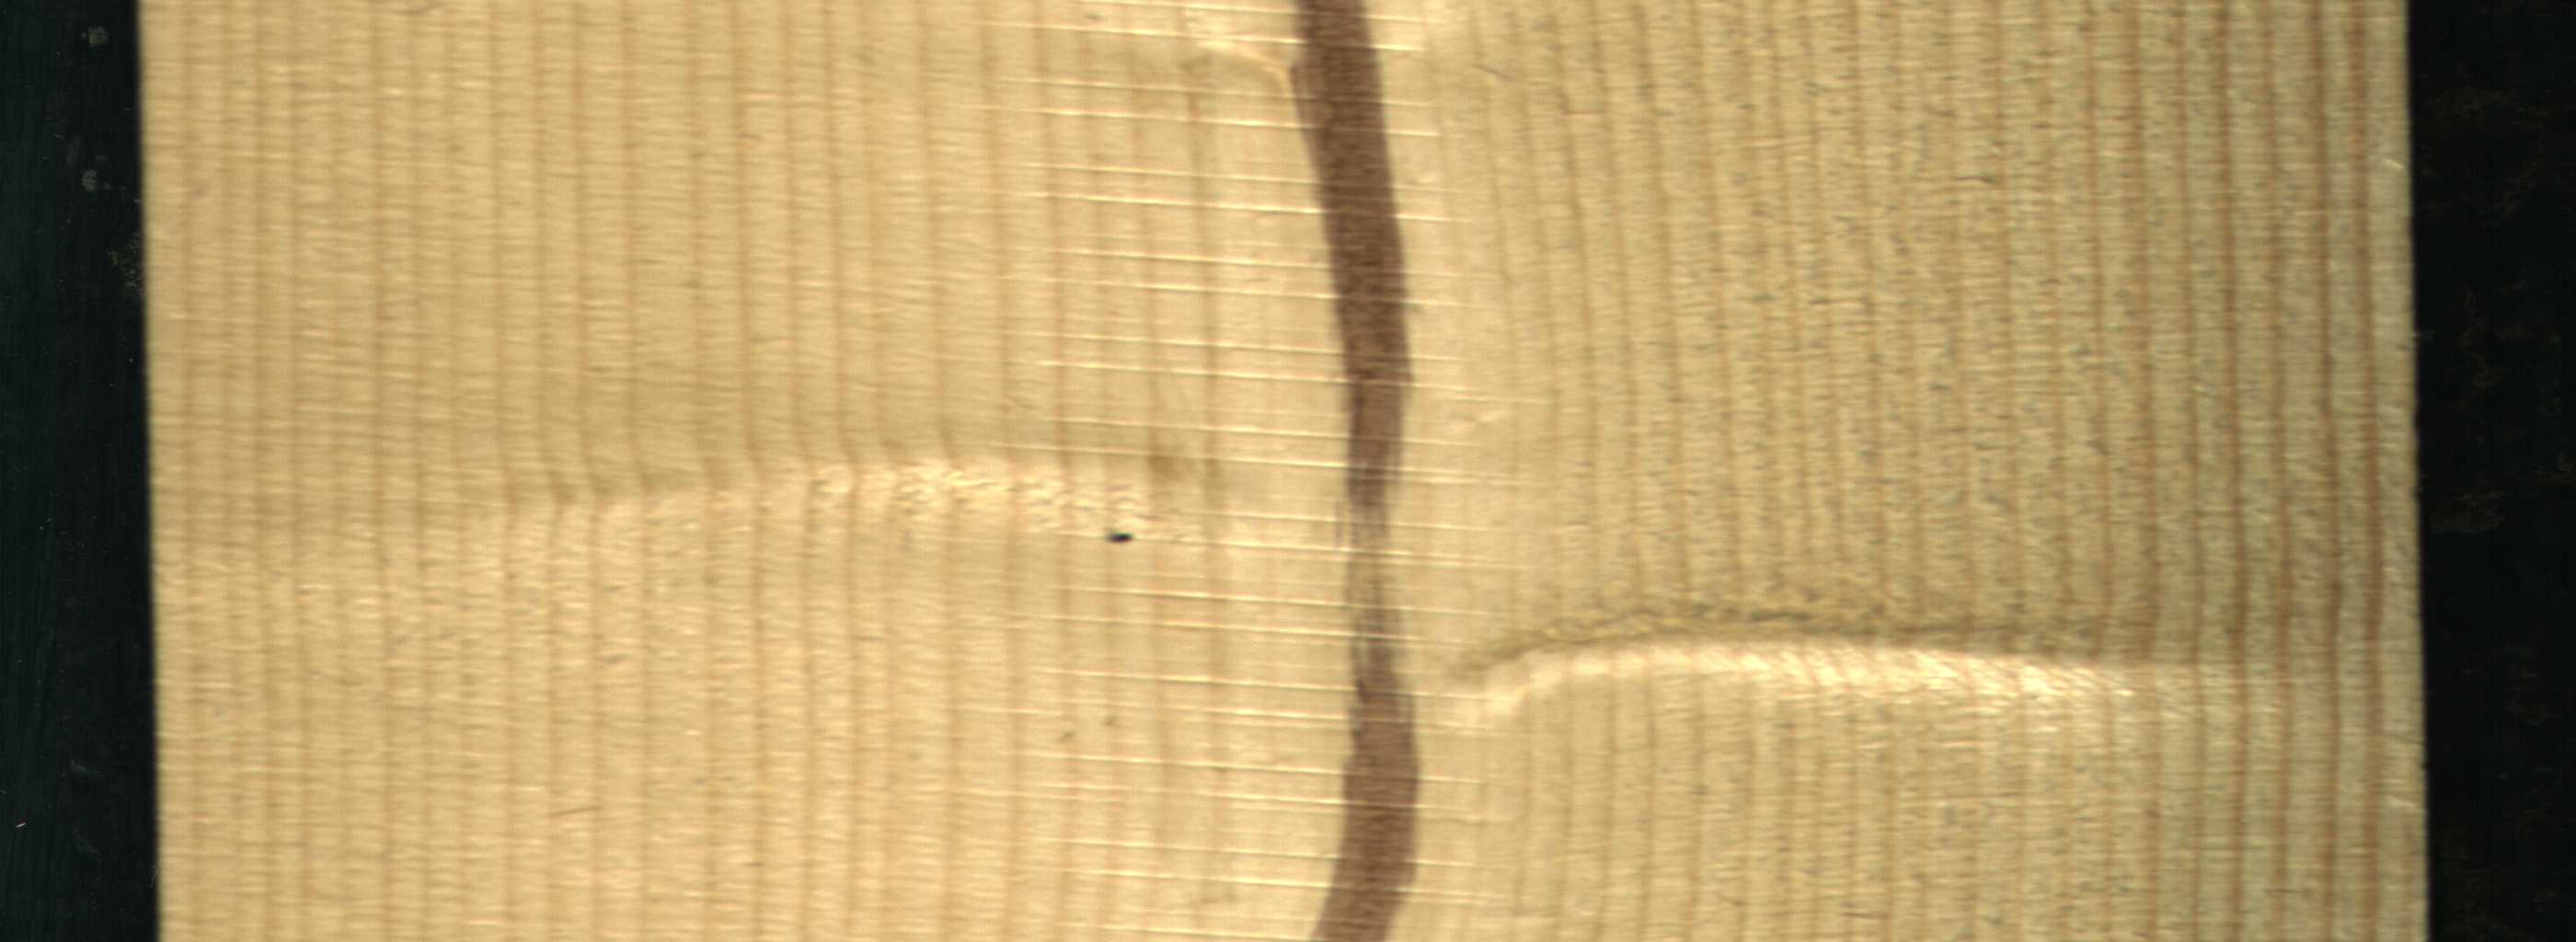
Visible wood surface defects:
Marrow